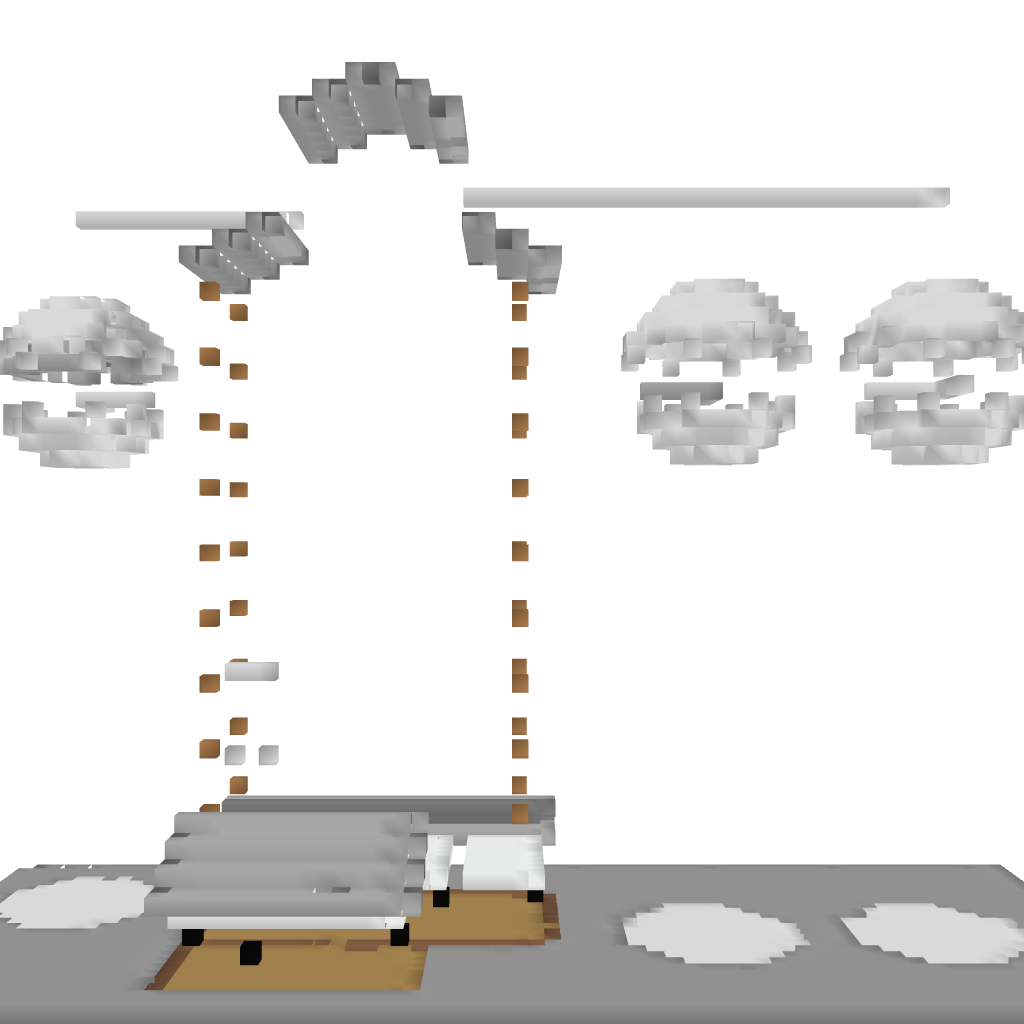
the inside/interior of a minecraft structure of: Grain Elevator